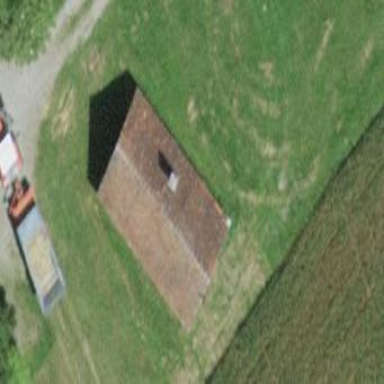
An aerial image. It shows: Bakehouse.